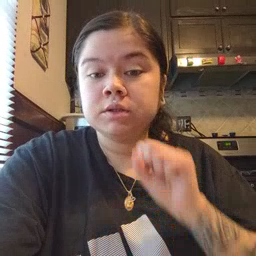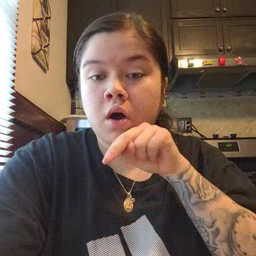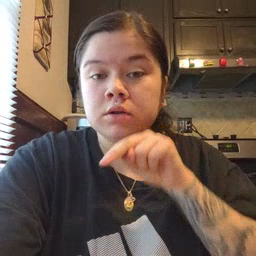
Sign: tongue